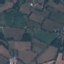
Land use / land cover: Pasture